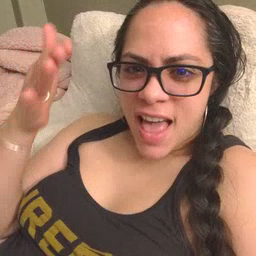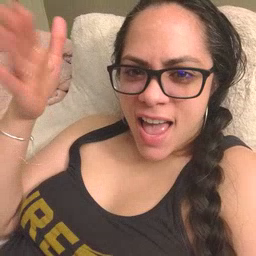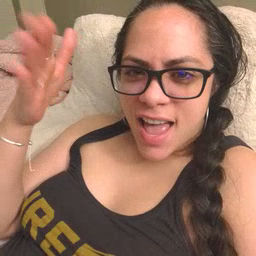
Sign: flag